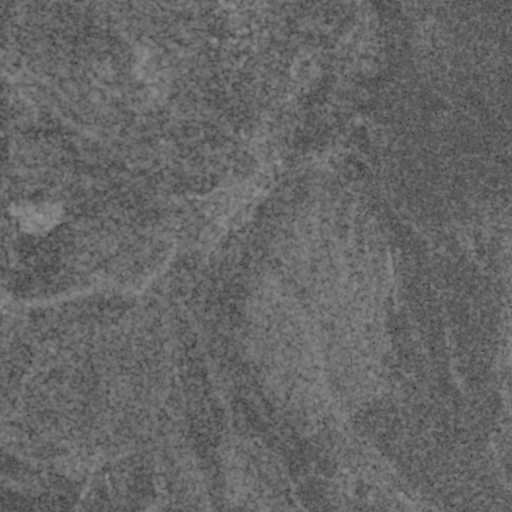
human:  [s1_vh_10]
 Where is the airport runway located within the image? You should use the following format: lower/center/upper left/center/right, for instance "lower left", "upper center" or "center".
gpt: The airport runway is located in the upper right of the image.
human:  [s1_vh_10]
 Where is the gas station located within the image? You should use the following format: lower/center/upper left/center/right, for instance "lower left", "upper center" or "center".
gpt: The gas station is located in the upper center of the image.
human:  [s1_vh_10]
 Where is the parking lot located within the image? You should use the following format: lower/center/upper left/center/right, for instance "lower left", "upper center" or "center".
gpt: The parking lot is located in the upper center of the image.
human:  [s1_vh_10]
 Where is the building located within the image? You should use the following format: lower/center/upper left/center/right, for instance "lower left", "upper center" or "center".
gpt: The building is located in the upper center of the image.
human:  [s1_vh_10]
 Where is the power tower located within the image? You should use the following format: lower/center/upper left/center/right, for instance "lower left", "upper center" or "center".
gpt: There is no power tower in the image.

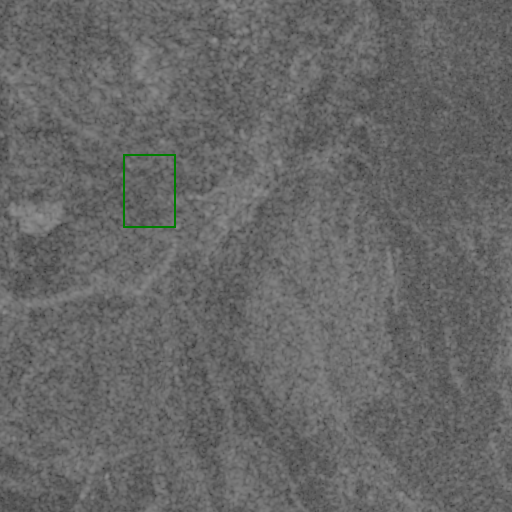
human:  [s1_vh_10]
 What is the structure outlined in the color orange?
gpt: There is no orange outline.
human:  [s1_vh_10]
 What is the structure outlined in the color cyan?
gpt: There is no structure outlined in cyan.